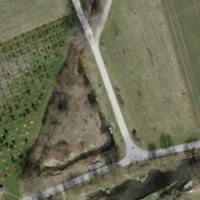
EUNIS habitat code: 52
Species observed at this site:
Oenothera glazioviana